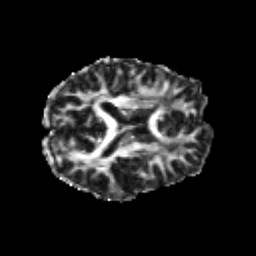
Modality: FA
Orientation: axial
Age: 20
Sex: male
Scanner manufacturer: siemens
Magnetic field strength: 3 T
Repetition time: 3.5 s
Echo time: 0.104 s